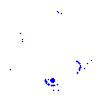
Particle: kaon